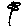
Label: flower